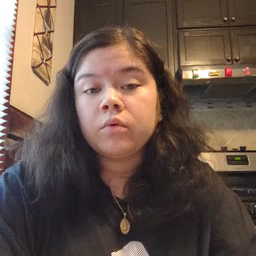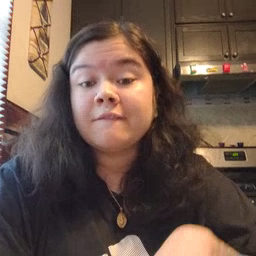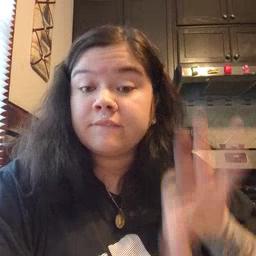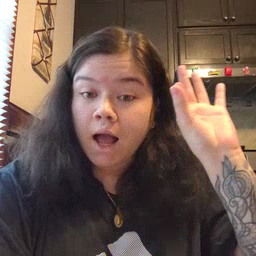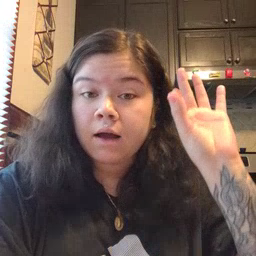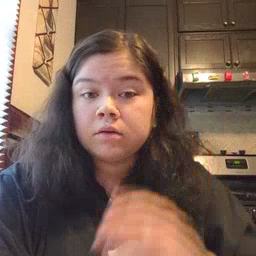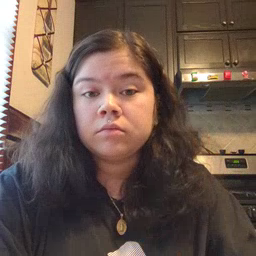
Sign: find